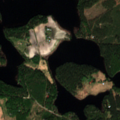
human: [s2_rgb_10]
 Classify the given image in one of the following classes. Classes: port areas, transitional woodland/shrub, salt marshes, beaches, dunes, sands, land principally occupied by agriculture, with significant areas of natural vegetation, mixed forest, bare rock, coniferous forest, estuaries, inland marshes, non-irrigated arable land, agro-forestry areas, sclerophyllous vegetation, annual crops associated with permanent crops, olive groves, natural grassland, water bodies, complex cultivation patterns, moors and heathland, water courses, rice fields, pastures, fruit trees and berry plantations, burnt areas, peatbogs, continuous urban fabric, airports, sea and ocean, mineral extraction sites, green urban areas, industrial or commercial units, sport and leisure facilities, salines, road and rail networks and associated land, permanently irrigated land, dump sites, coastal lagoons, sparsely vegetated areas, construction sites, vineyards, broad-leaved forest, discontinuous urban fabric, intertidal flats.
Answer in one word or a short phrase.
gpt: broad-leaved forest, coniferous forest, mixed forest, transitional woodland/shrub, water bodies